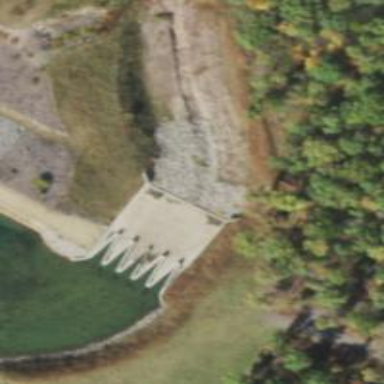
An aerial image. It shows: Dam across waterway.